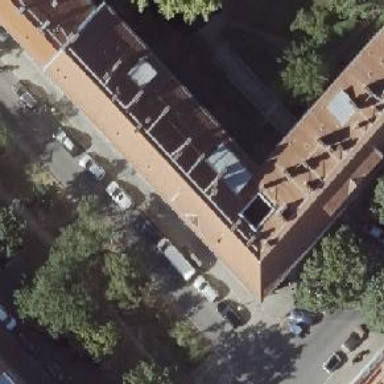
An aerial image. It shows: Unique apartment building with double saltbox roof shape.